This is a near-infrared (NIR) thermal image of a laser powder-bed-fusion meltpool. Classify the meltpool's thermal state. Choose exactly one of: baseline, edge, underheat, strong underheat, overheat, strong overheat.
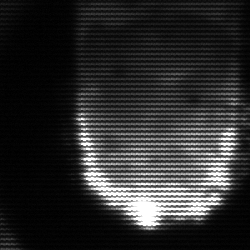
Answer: baseline